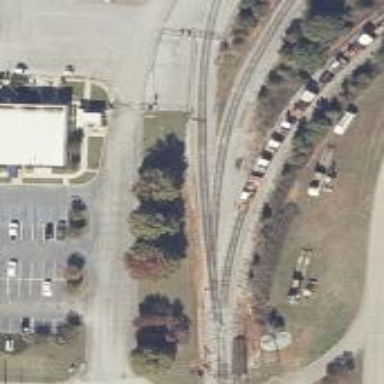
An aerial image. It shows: Railway spur service.